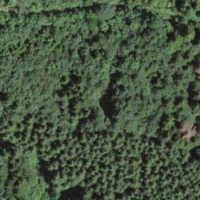
EUNIS habitat code: 44
Species observed at this site:
Angelica sylvestris